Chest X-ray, AP view. Patient: 55 years old, sex F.
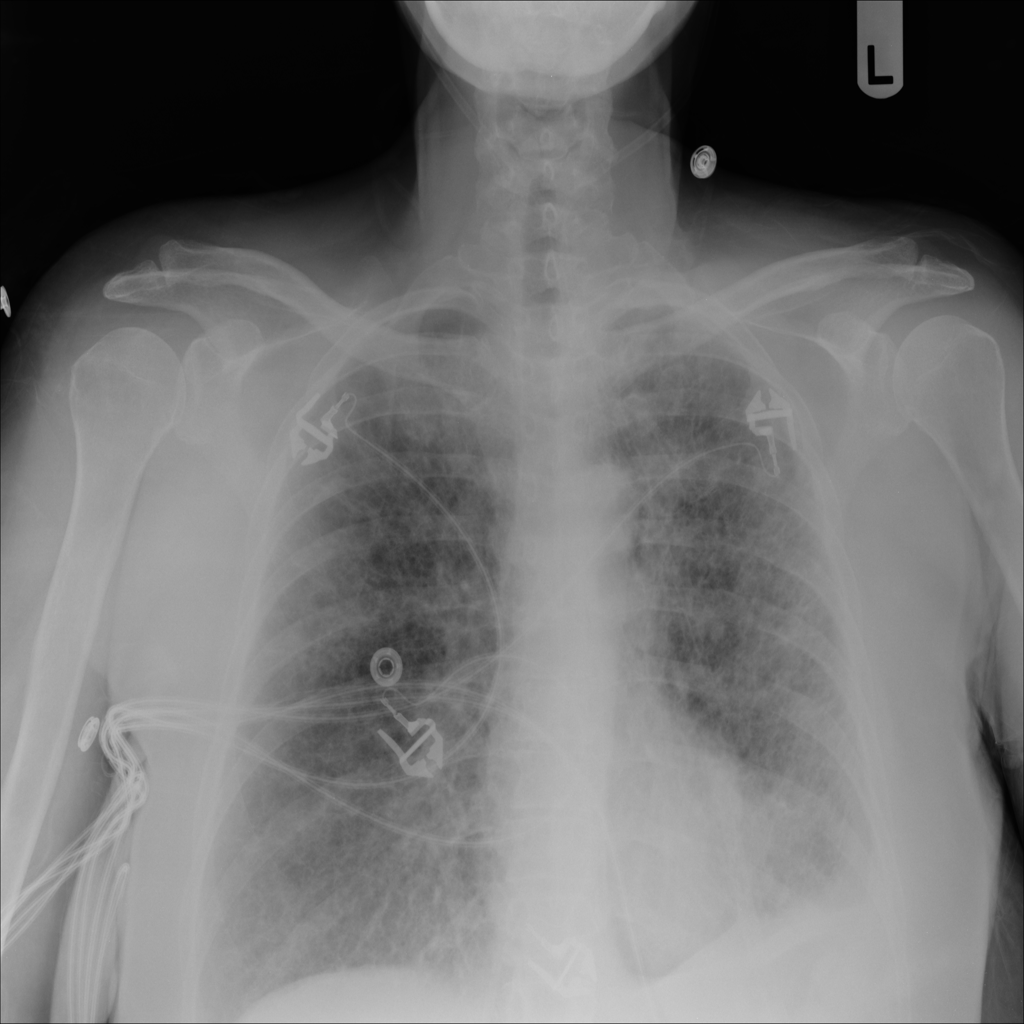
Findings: No Finding